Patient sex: F
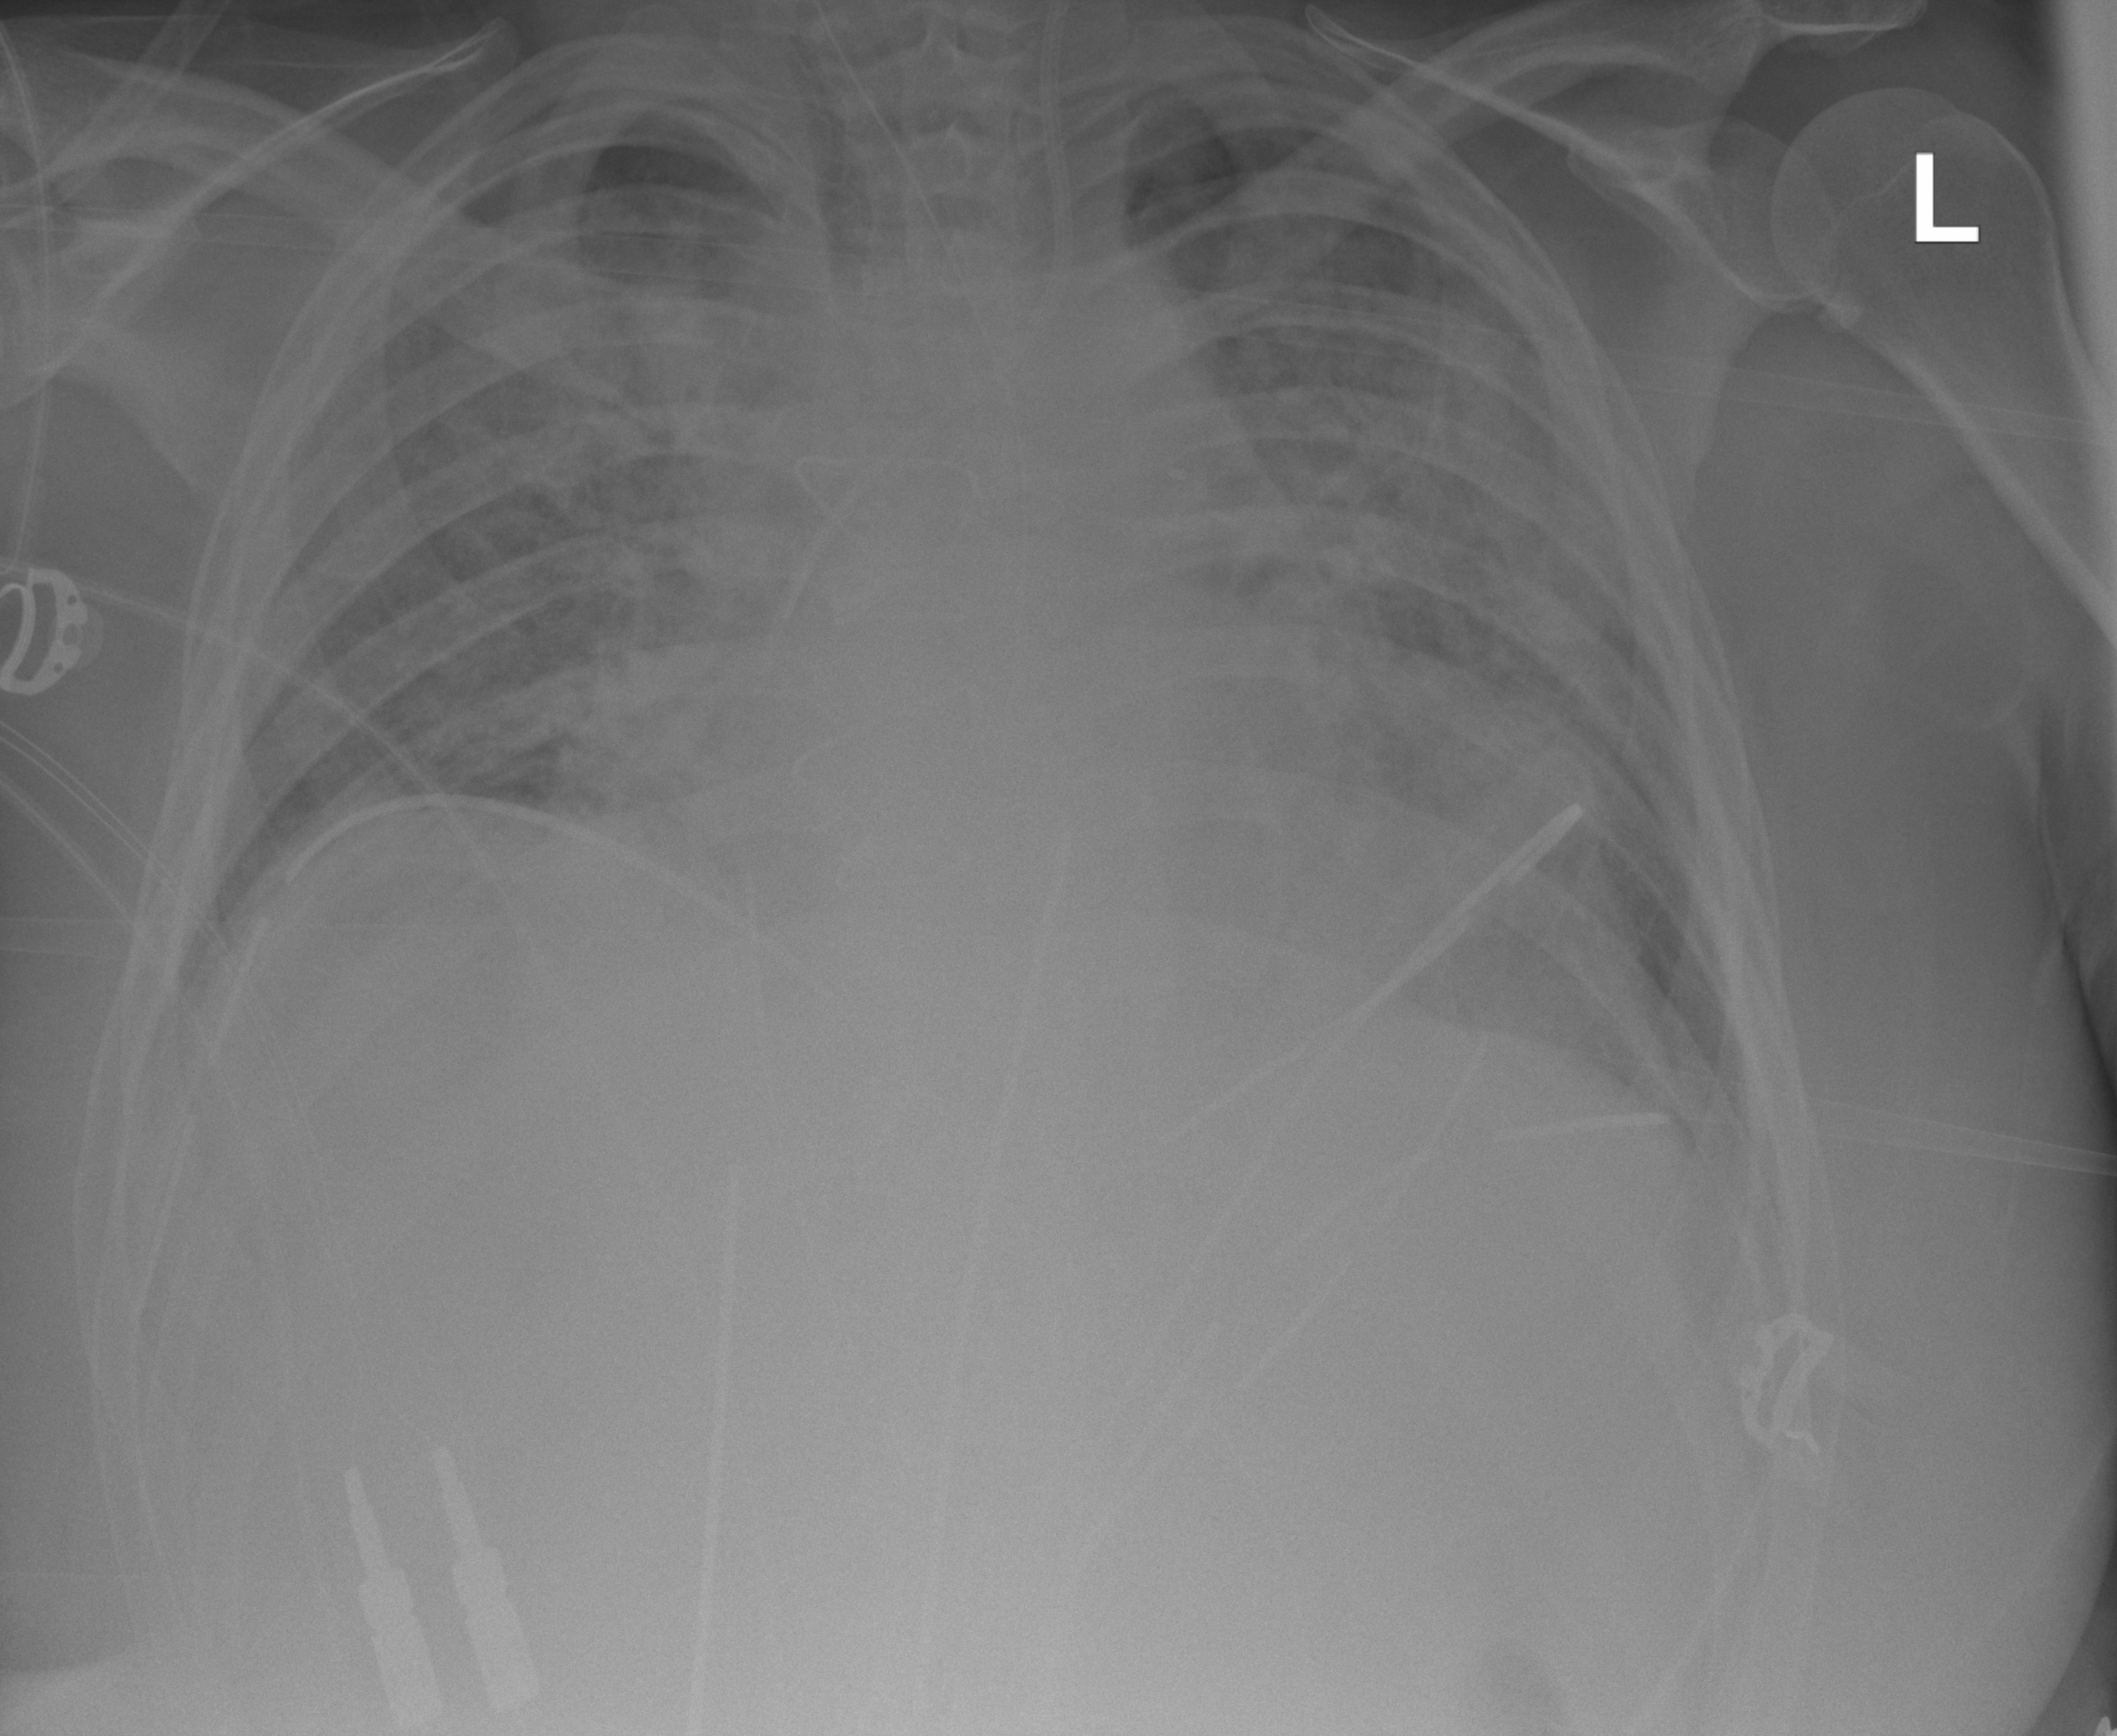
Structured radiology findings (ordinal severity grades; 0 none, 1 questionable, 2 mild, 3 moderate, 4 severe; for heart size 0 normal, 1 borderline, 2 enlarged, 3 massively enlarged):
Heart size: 2
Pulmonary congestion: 3
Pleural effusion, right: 0
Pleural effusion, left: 0
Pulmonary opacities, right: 2
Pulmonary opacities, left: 3
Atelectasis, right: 2
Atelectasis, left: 2